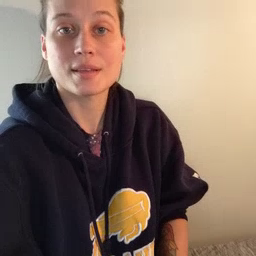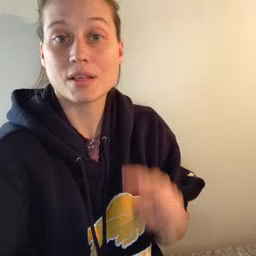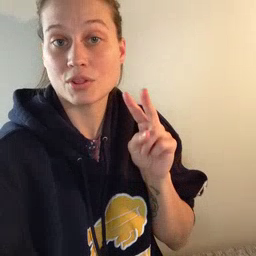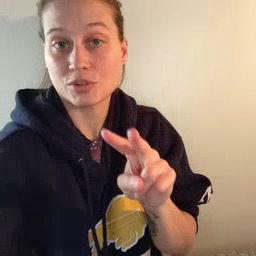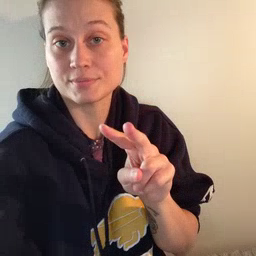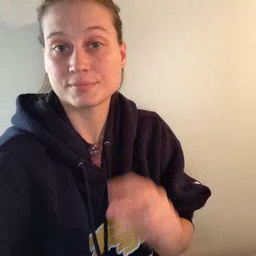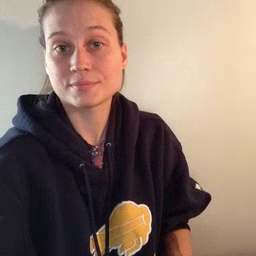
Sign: look